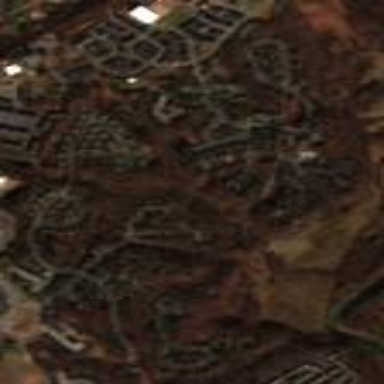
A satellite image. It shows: This residential area consists of single-family homes.